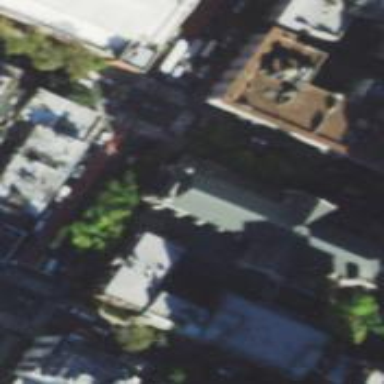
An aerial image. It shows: Building that is place of worship.